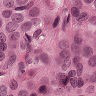
Metastatic tissue present: yes